Question: Given the supply, demand, and route table for this logistics problem, what is the minimum total cost? Please provide the answer as an integer.
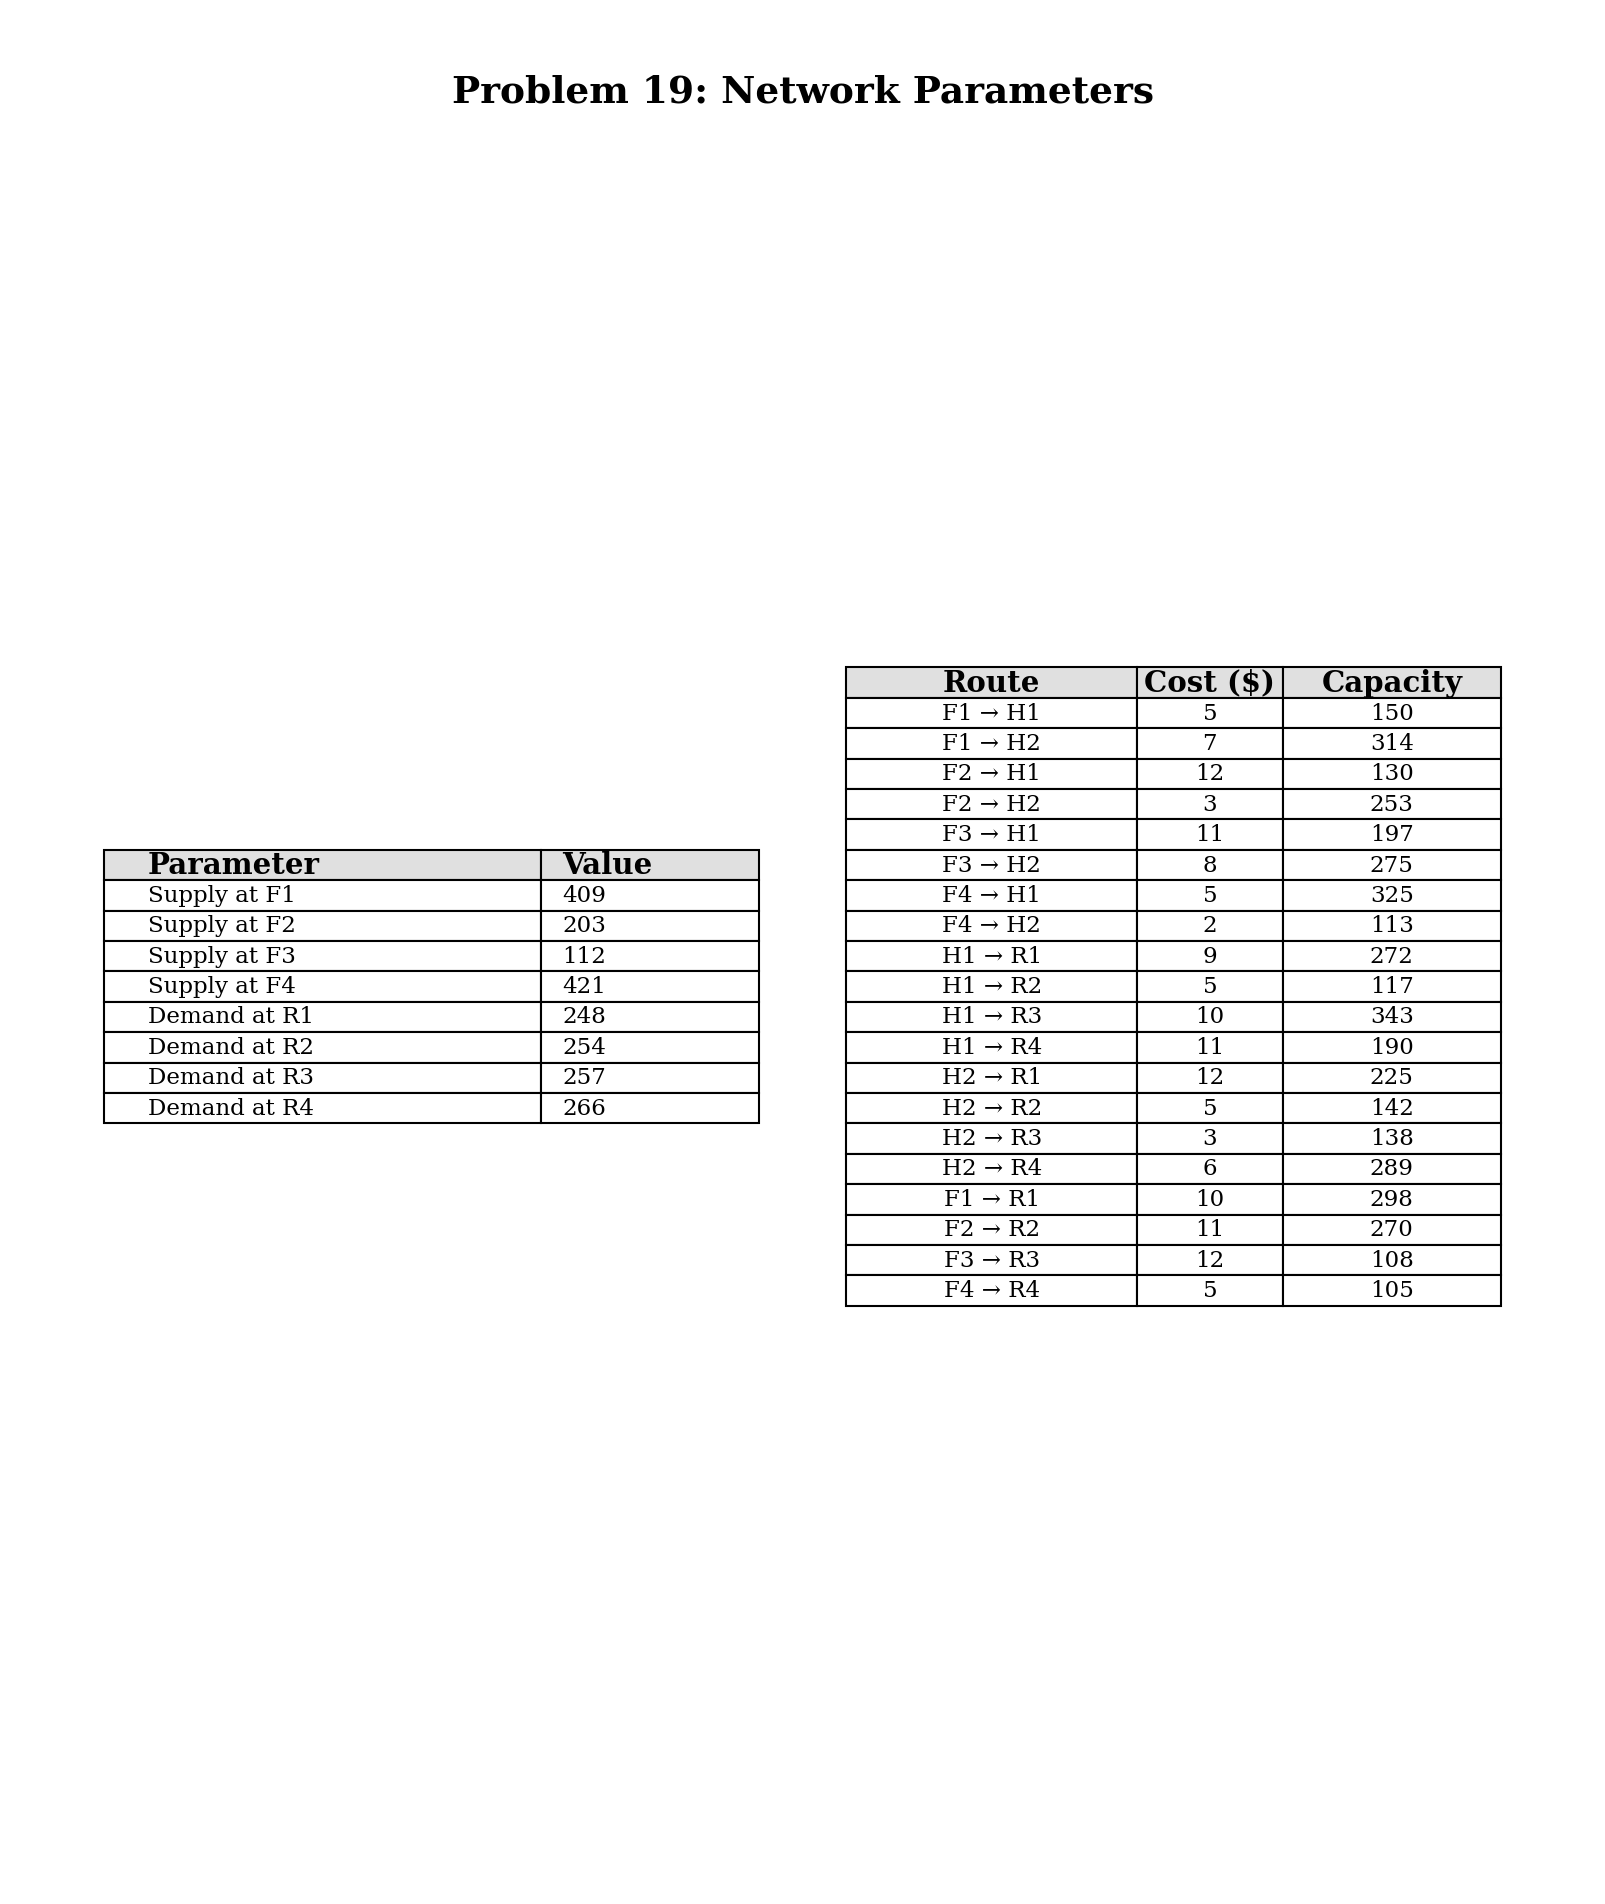
Answer: 9376